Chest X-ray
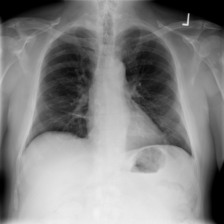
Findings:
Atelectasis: positive
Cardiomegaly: negative
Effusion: positive
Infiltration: negative
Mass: negative
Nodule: negative
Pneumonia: negative
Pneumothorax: negative
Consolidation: negative
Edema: negative
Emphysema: negative
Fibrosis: positive
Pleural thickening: negative
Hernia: negative